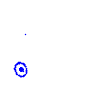
Particle: electron